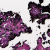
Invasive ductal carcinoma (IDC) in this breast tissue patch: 0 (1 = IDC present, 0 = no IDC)